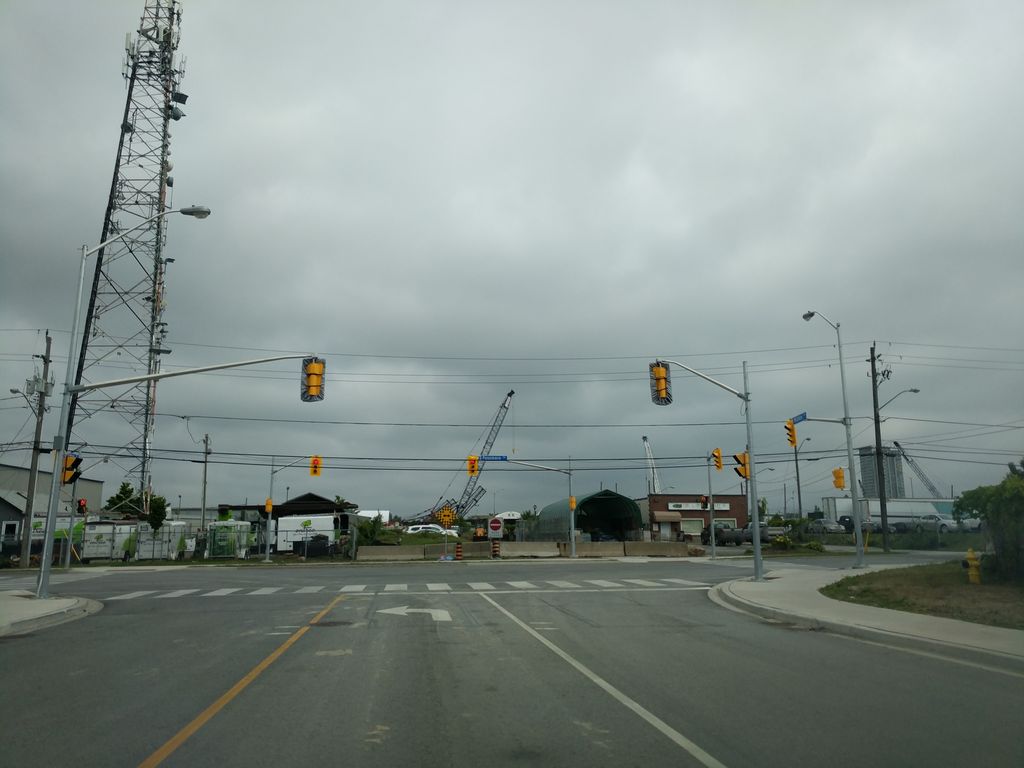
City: toronto